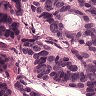
Metastatic tissue present: yes